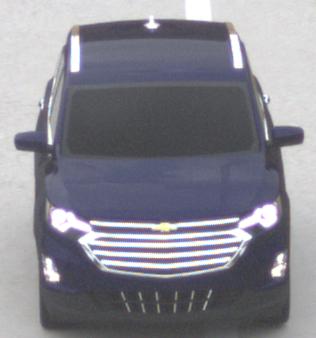
Make: Chevrolet
Model: Equinox
Detailed model: Gen. 2
Model produced from: 2015
Model produced until: 2017
Doors: 5
Color: blue
Road condition: dry road
Daytime: morning or afternoon
Contrast: low contrast